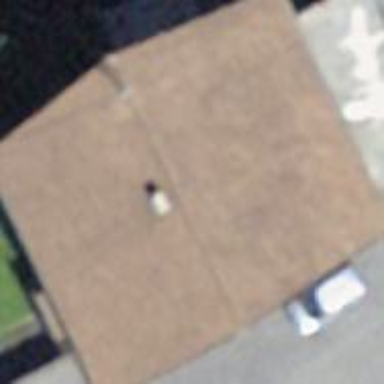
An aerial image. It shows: Building with gabled roof oriented across.